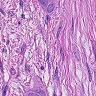
Metastatic tissue present: yes